Field crop: maize
Growth stage: 2
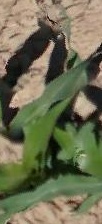
Species: maize